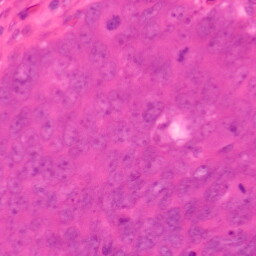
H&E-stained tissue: Colon